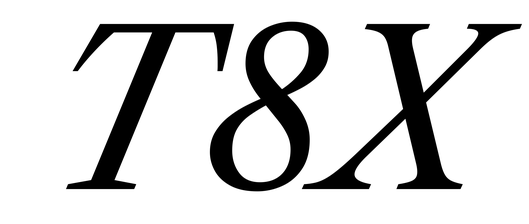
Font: LibreCaslonText-Italic_Italic